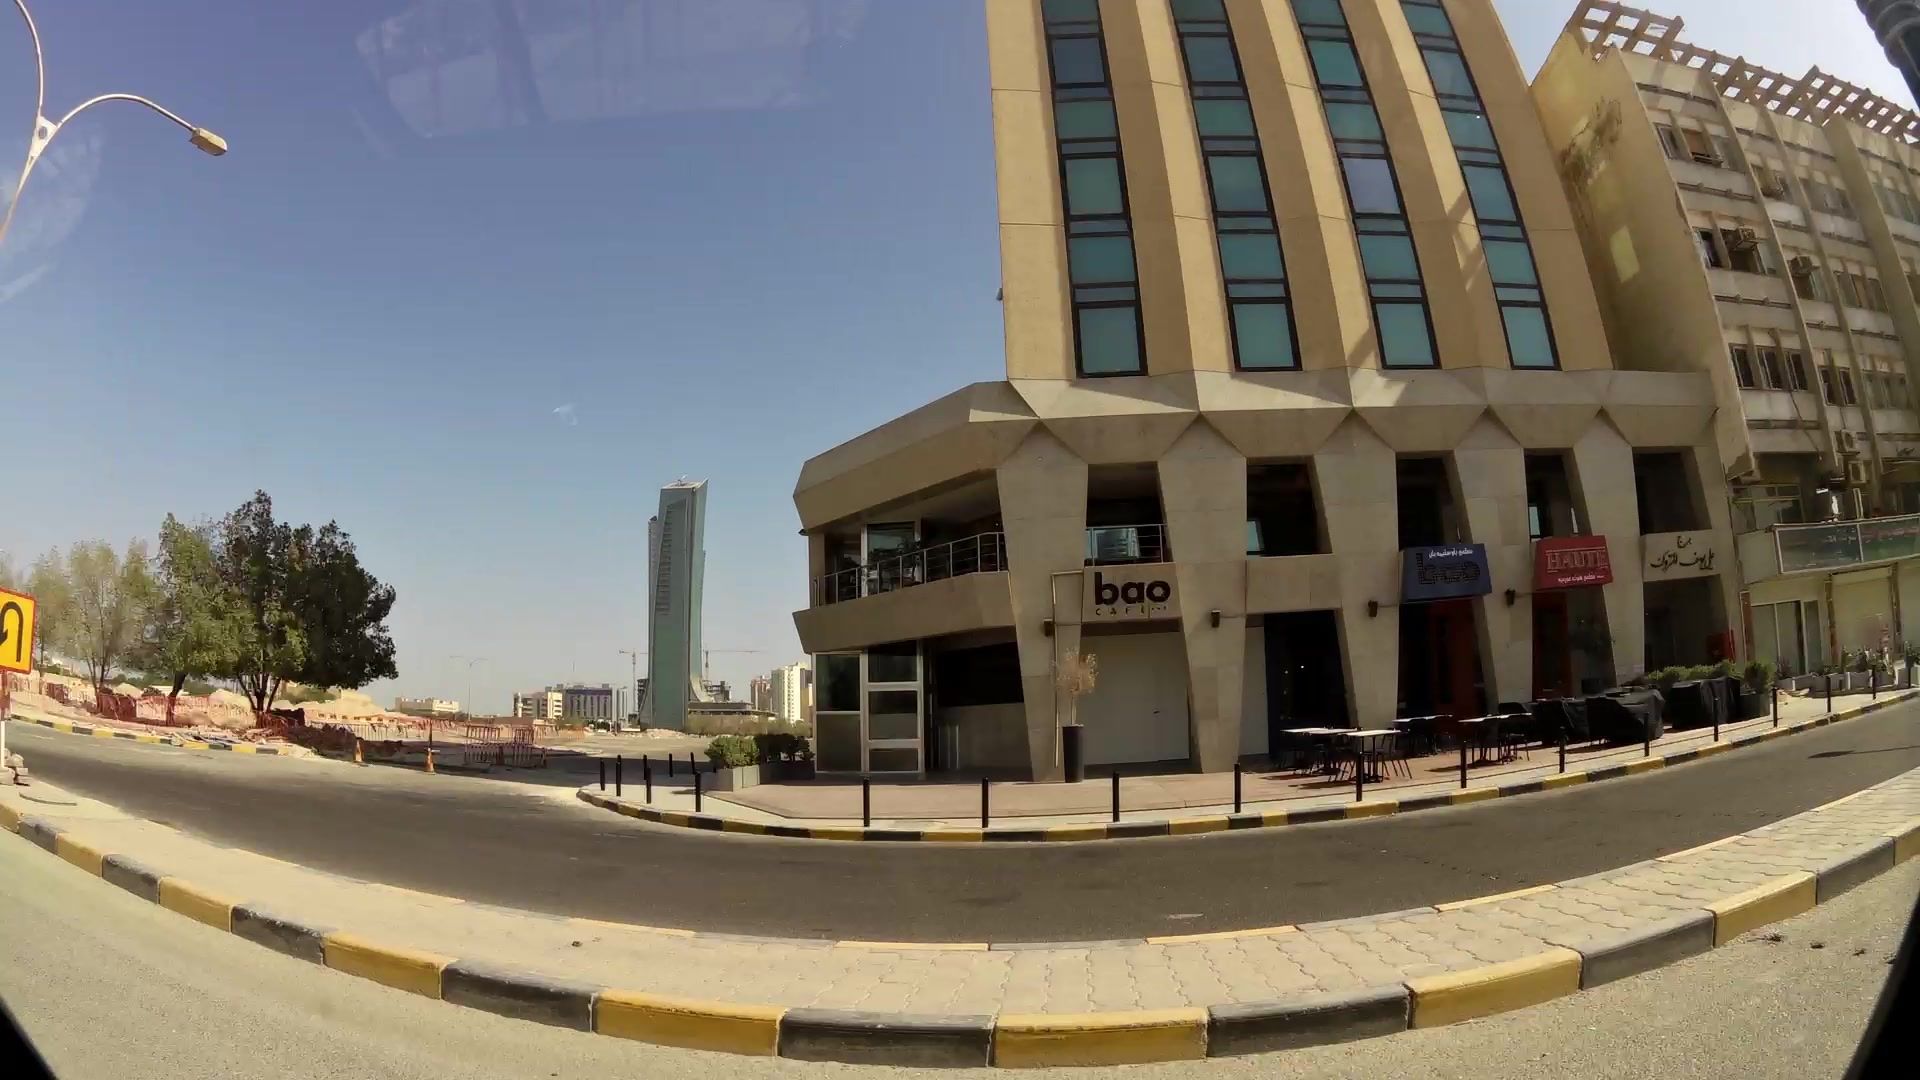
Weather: clear
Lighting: day
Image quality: good
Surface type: driving surface
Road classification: secondary
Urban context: urban centre
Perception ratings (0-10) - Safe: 5.02, Lively: 6.99, Beautiful: 1.6, Boring: 3.31, Depressing: 6.76, Wealthy: 6.86